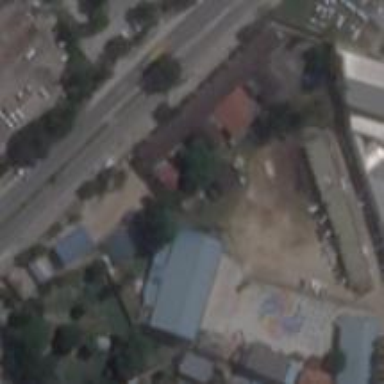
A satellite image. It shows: School.